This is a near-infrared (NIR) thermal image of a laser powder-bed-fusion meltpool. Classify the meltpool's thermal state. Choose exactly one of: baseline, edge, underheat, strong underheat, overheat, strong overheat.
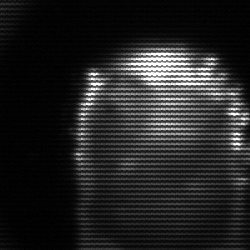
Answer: baseline